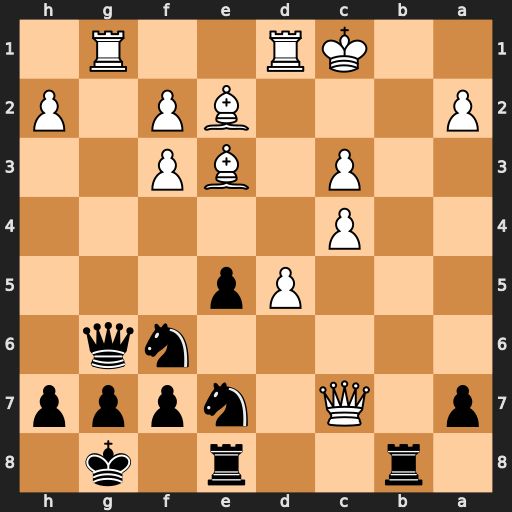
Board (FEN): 1r2r1k1/p1Q1nppp/5nq1/3Pp3/2P5/2P1BP2/P3BP1P/2KR2R1
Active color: b
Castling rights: -
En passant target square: -
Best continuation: Rb1+ Kd2 Rb2+ Ke1 Qxg1+